Aerial crown-view tile of a tropical tree (Barro Colorado Island, Panama), acquired 20240813:
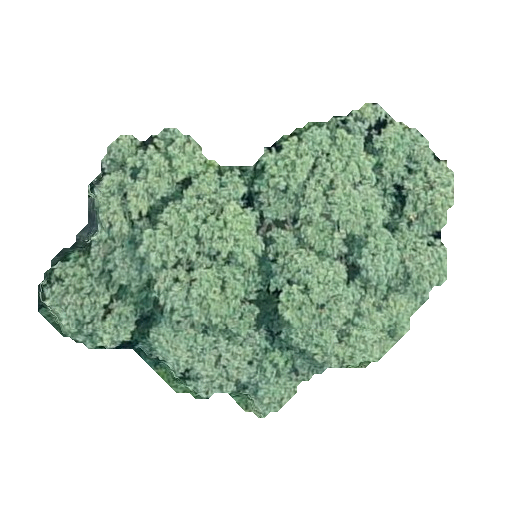
Species: Hieronyma alchorneoides
GBIF accepted scientific name: Hieronyma alchorneoides
Crown area: 129.735 m²